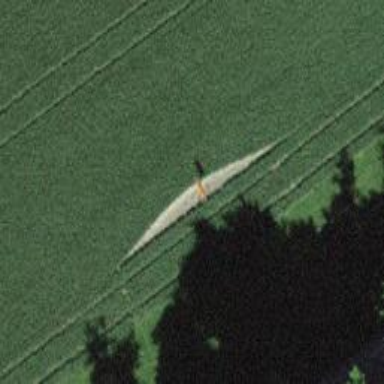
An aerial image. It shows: Aerial marker.